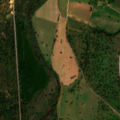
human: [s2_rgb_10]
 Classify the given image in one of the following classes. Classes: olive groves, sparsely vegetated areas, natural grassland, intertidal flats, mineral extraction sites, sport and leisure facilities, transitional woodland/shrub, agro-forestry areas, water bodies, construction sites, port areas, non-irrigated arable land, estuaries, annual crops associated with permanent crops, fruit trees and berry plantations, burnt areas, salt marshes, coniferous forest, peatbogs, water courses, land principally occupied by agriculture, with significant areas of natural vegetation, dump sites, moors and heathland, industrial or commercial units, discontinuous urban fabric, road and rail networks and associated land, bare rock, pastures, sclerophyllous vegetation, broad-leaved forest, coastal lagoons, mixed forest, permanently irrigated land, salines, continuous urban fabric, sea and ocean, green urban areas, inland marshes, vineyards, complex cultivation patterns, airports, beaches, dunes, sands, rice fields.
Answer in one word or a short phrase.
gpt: non-irrigated arable land, permanently irrigated land, agro-forestry areas, broad-leaved forest